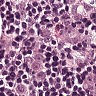
Metastatic tissue present: yes